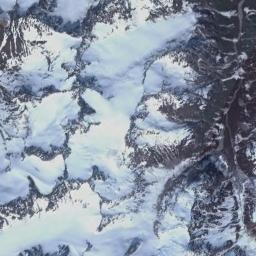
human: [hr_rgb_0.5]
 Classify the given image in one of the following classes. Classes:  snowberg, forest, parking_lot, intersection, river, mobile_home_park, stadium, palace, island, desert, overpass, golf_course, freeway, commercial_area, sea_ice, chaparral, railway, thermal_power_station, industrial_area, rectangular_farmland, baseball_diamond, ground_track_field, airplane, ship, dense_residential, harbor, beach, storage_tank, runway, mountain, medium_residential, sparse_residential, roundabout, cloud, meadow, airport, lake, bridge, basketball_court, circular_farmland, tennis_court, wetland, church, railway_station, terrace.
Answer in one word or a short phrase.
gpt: snowberg